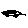
Label: car